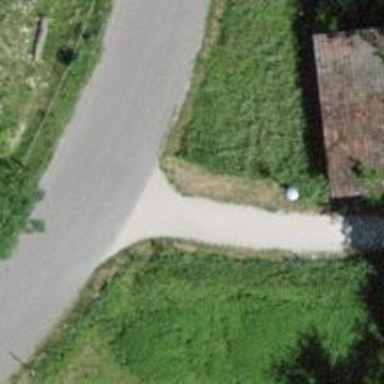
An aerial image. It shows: Compacted footway.